Question: I'm making a website, but I'm having a bit of a problem. I have an image and some text, but the text keeps getting under til image how do I set til text to the right side of the image?

Here are some of my code.
'''
<img src="~/Images/Billede%20af%20mig.PNG" height="254px" width="200px" />
<section class="contact">
<header>
<h3>Telefon:</h3>
</header>
<p>
<span class="label">Mobil nummer:</span>
<span></span>
</p>
</section>
<section class="contact">
<header>
<h3>E-mail:</h3>
</header>
<p>
<span class="label">Sporgsmal:</span>
<span><a href="mailto:info@mail.nu">Info@mail.nu</a></span>
</p>
'''
My CSS
'''
/* contact */
.contact h3 {
font-size: 1.2em;
}
.contact p {
margin: 5px 0 0 10px;
}
.contact iframe {
border: 1px solid #333;
margin: 5px 0 0 10px;
}
'''
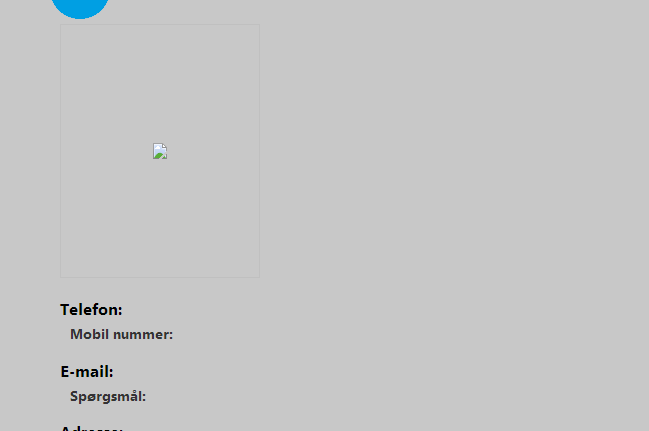
Answer: put your contents in div and give styling to them
'''
<div>
<div style="float:left;">
<img src="~/Images/Billede%20af%20mig.PNG" height="254px" width="200px" />
</div>
<div>
<section class="contact">
<header>
<h3>Telefon:</h3>
</header>
<p> <span class="label">Mobil nummer:</span>
<span></span>
</p>
</section>
<section class="contact">
<header>
<h3>E-mail:</h3>
</header>
<p> <span class="label">Sporgsmal:</span>
<span><a href="mailto:info@mail.nu">Info@mail.nu</a></span>
</p>
</section>
</div>
</div>
'''
have a look at this fiddle that i created
<URL>